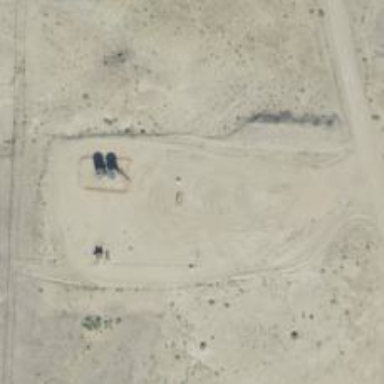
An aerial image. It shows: Petroleum well.